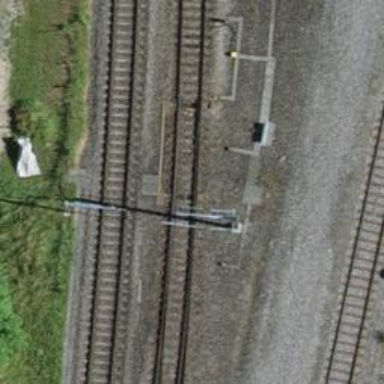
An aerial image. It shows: Railway switch.